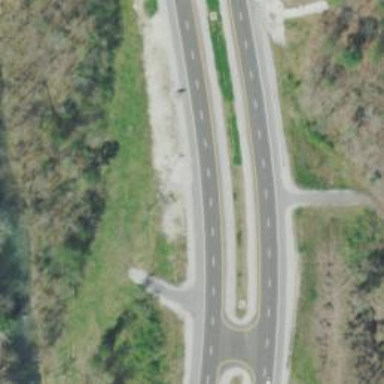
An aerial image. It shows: Trunk highway.